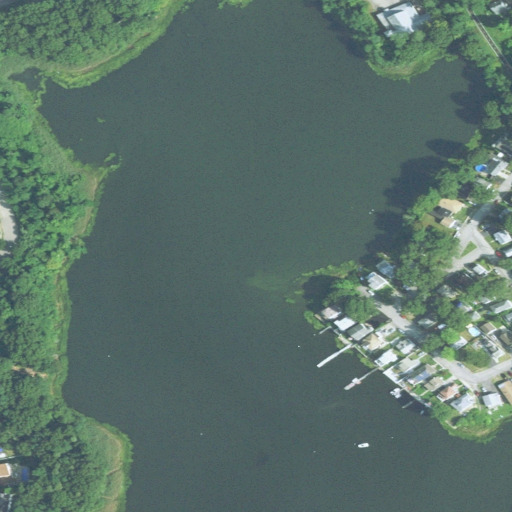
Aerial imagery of cape in Rhode Island named Richmond Point containing open water, medium intensity development, open development, low intensity development, herbaceous wetlands, mixed forest, high intensity development, and woody wetlands